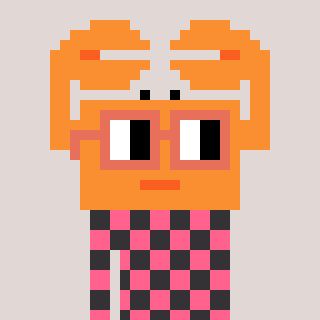
a pixel art character with square orange glasses, a crab-shaped head and a grayscale-colored body on a warm background